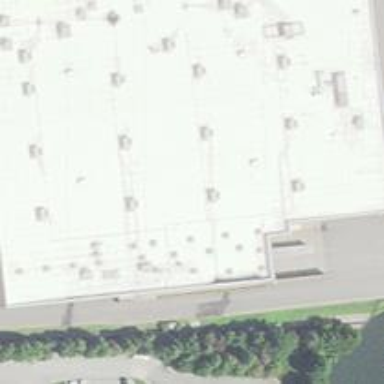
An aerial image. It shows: Department store building.